Question: I'm experiencing some trouble with the combination of an OpacityMask and Adorners in WPF.
Basically there is an image with an opacity mask applied to it and above it an adorner, which is a moveable guideline.
When the Adorner is moved, there are artifacts in the image. Along the bounding box of the adorner, there are 1px wide lines appearing. At these lines, the image is getting transparent (although the area is not made transparent by the opacity mask).
This behavior is depending on two (afaik) factors:
- -
Any idea what could cause this behavior or how I could avoid it?
Here is some XAML-Code representing my layout. This is not the actual layout code. I've tried to reduce the layout content to the key components, which I think are involved with the problem.
'''
<ScrollViewer>
<ContentControl> <!-- control for zooming the content with a render transform -->
<Image Source="..." /> <!-- Background-Image -->
<Image Source="..."> <!-- Foreground-Image with Mask -->
<Image.OpacityMask>
<VisualBrush />
</Image.OpacityMask>

</ContentControl>
<AdornerLayer>
<myControls:GuideLineAdorner />
</AdornerLayer>
</ScrollViewer>
'''
A Screenshot of the artifact lines:

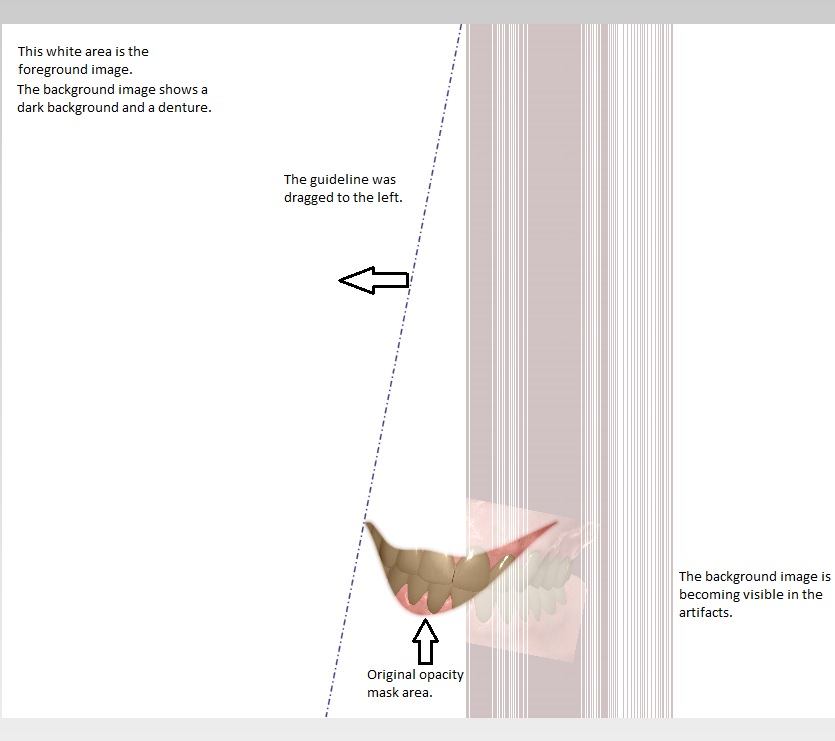
Answer: I recently ran into exactly this issue. After a little googling, I ran into <URL> that gave me the workaround I needed.
In my case, I had a Grid with an OpacityMask. The children of the Grid were displaying the artifacts. To prevent the artifacts from displaying, I was able to set the <URL> attached property to 'Aliased' on my grid.